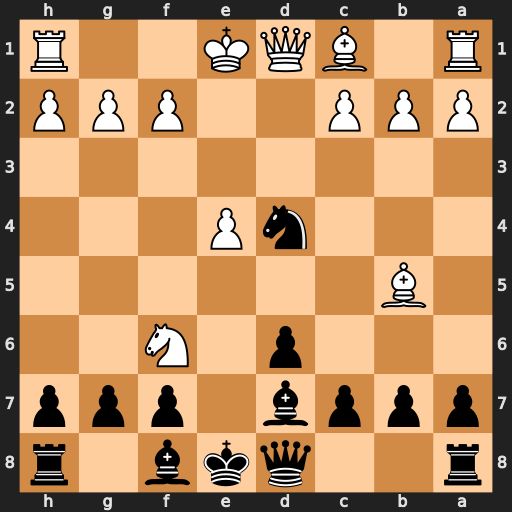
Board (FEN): r2qkb1r/pppb1ppp/3p1N2/1B6/3nP3/8/PPP2PPP/R1BQK2R
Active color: b
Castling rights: KQkq
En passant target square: -
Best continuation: Qxf6 Bxd7+ Kxd7